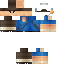
A male human skin with medium skin, wearing brown long hair dressed in a blue hoodie and brown pants, featuring a closed mouth.